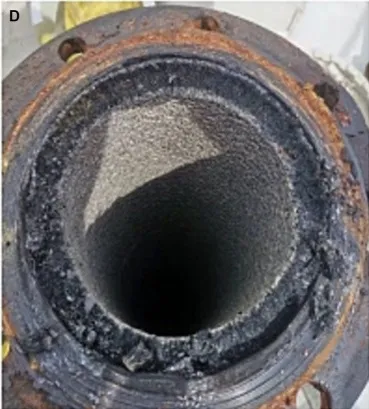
(D) Interior view of sludge treatment tank.
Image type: medical_photograph (other_medical_photograph)